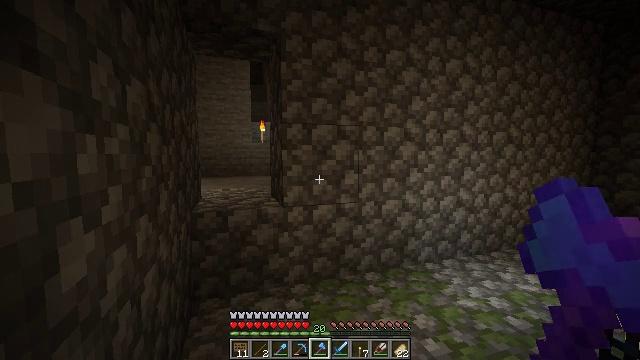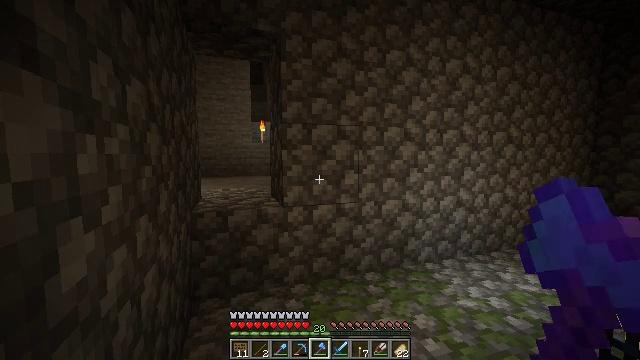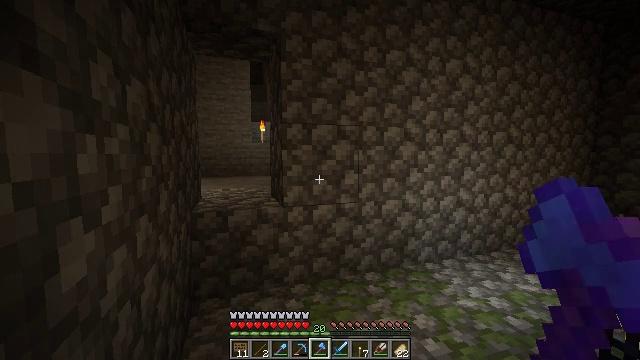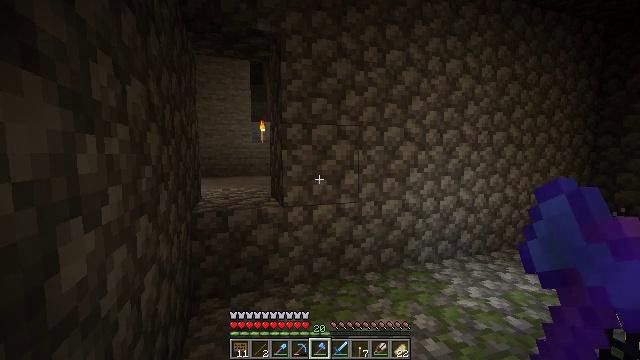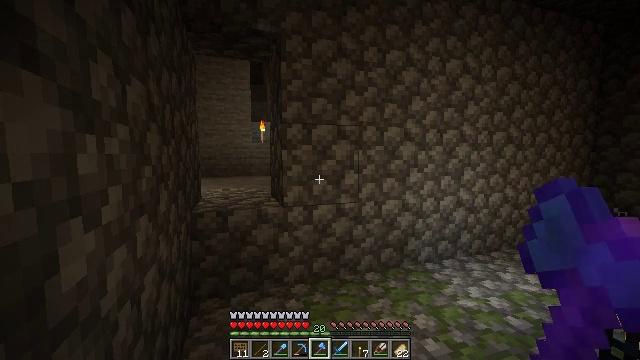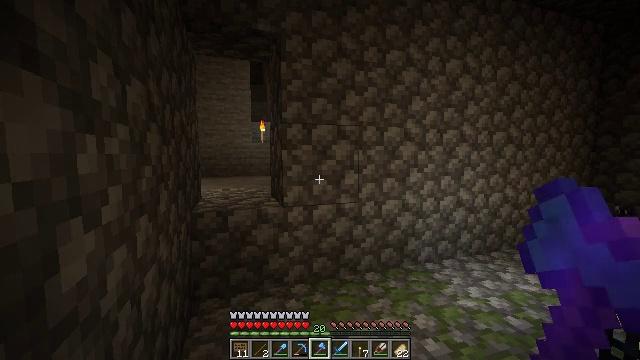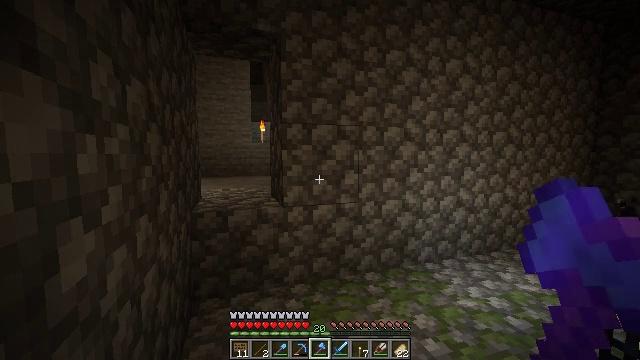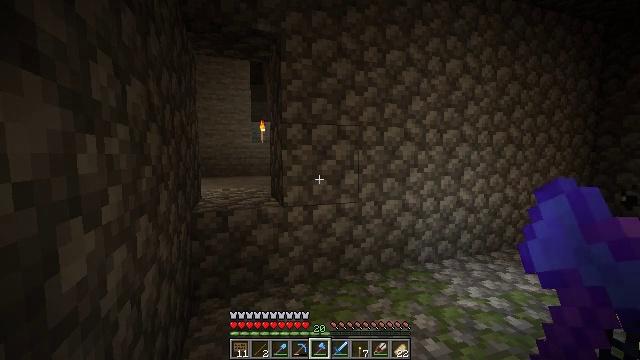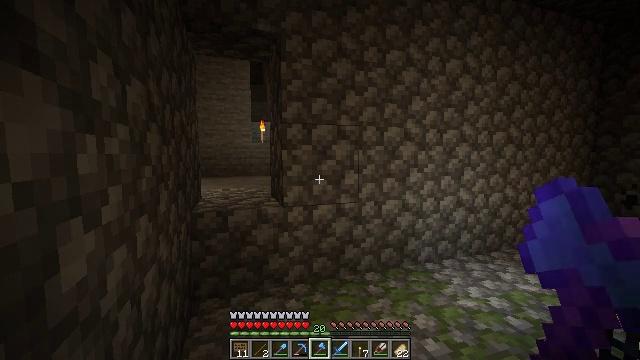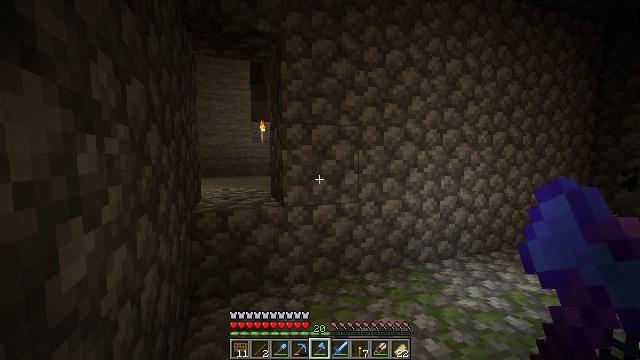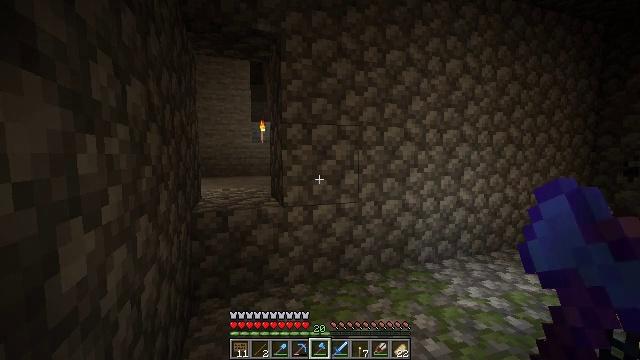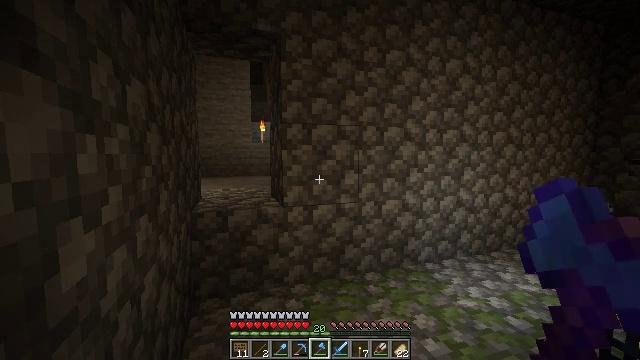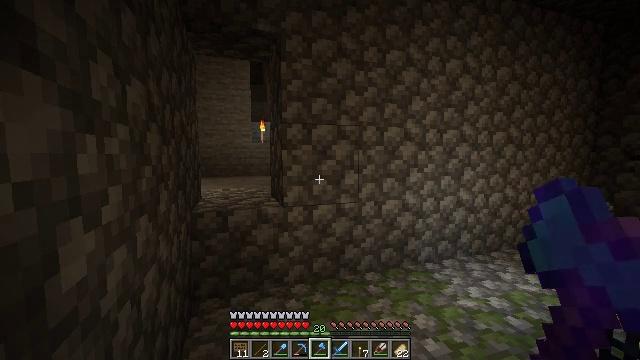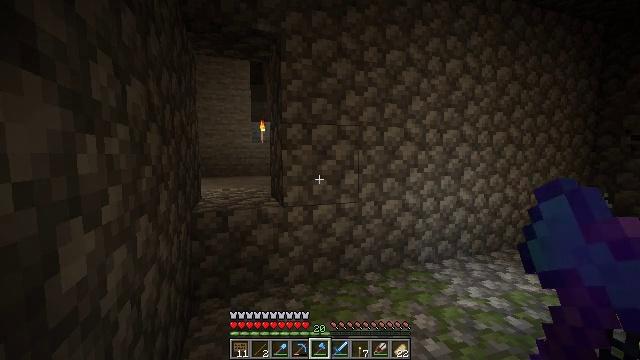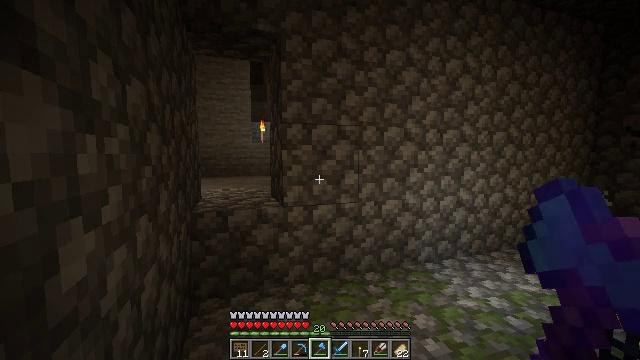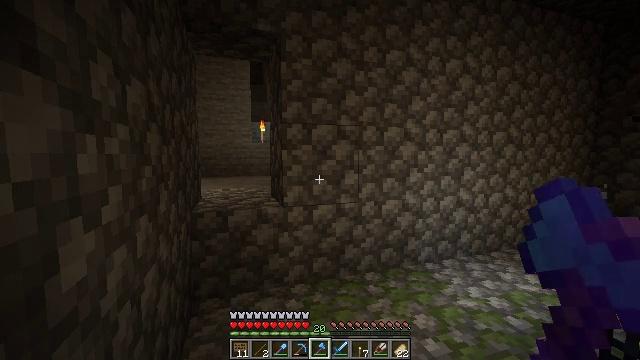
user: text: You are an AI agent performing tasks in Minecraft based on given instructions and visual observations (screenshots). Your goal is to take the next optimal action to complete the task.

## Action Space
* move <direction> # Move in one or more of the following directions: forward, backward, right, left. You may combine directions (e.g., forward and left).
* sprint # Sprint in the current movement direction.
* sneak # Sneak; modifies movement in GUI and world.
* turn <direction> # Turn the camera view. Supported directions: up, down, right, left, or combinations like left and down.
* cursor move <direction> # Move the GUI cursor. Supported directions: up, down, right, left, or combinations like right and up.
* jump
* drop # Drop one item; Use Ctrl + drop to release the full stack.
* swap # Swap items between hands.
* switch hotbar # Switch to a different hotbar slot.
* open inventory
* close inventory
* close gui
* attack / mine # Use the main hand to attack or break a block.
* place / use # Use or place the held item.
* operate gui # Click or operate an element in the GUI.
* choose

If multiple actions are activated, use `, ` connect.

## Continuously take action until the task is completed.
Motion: motion action
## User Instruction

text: Break the torch to collect it.
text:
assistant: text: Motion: no_op
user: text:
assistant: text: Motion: no_op
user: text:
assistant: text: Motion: no_op
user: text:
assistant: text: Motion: no_op
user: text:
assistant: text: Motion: no_op
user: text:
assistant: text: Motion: no_op
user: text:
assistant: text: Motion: no_op
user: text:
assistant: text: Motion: no_op
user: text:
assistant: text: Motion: no_op
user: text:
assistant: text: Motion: no_op
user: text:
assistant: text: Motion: no_op
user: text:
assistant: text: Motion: no_op
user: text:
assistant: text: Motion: no_op
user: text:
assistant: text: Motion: no_op
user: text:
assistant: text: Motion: no_op
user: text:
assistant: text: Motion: no_op
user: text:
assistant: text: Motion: no_op
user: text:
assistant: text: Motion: no_op
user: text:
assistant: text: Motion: no_op
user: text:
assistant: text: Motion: no_op
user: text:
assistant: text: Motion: no_op
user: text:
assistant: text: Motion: no_op
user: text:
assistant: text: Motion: no_op
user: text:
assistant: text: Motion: no_op
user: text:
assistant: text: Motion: no_op
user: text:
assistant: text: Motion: no_op
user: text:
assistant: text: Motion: no_op
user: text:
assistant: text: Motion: no_op
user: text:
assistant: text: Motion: no_op
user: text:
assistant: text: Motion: no_op